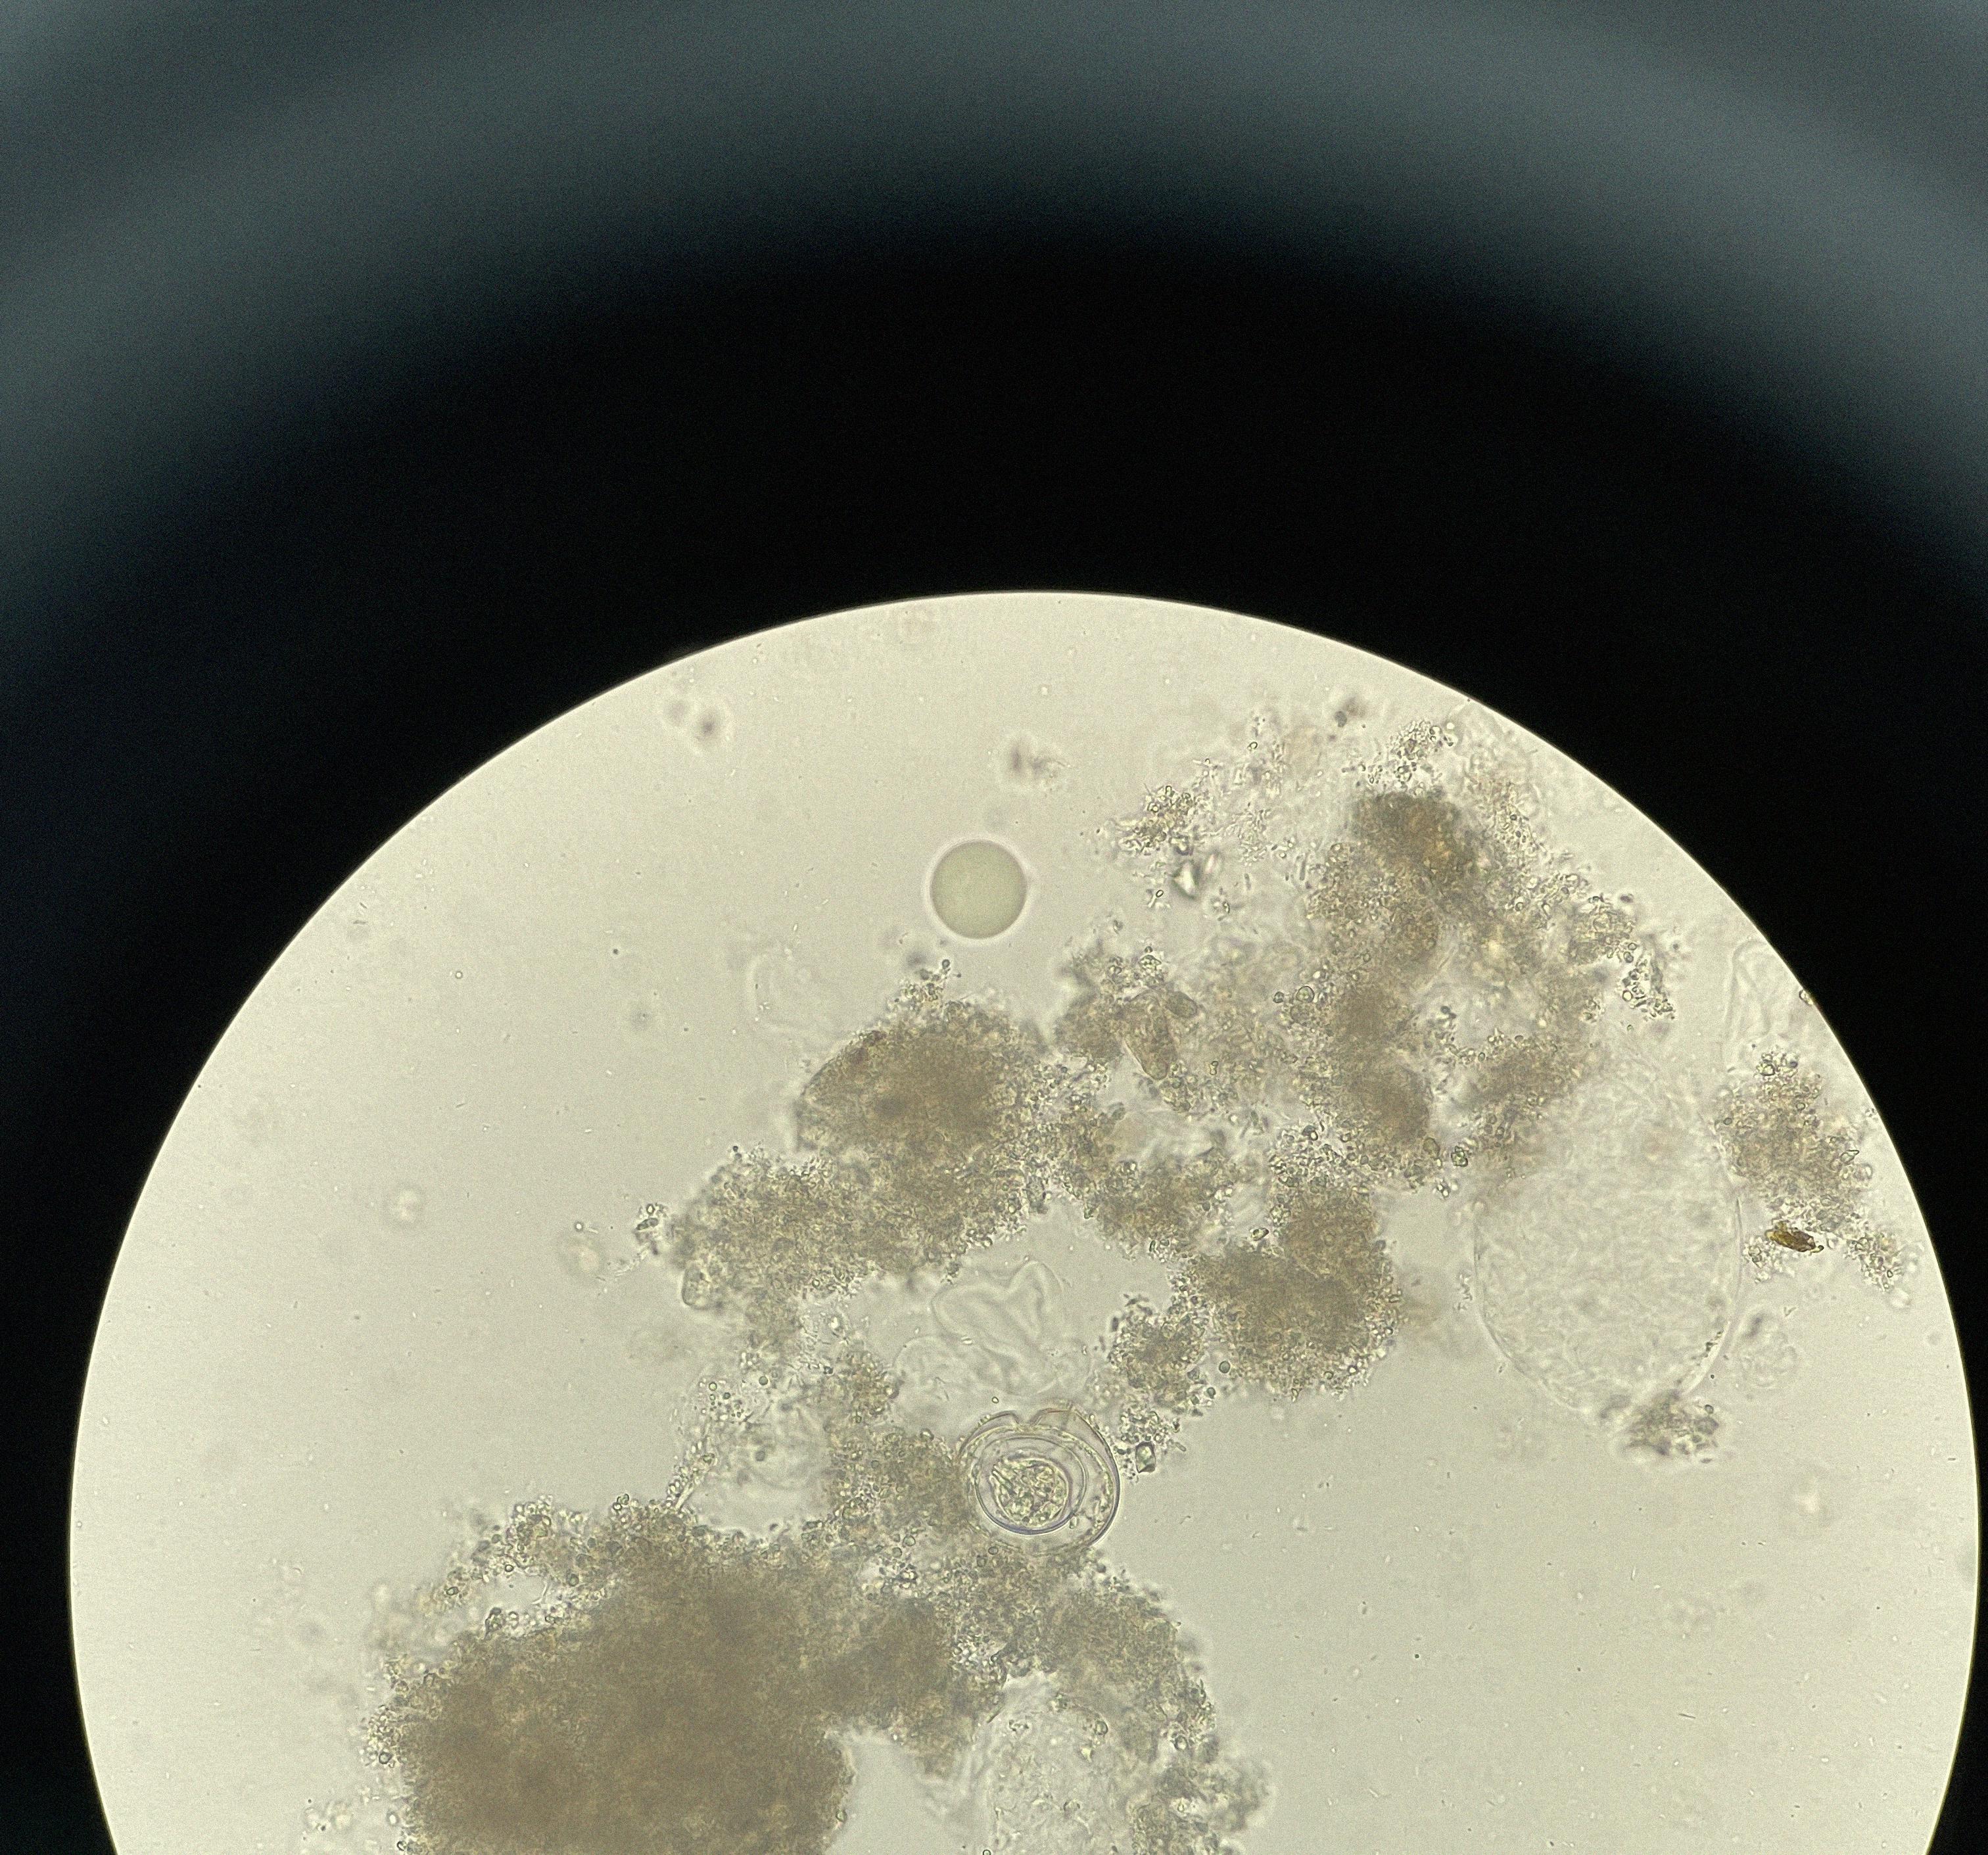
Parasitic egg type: Hymenolepis nana